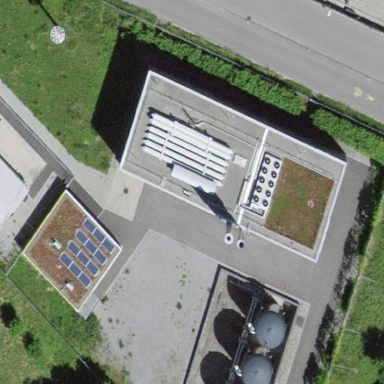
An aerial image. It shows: Gas-powered plant generating electricity.